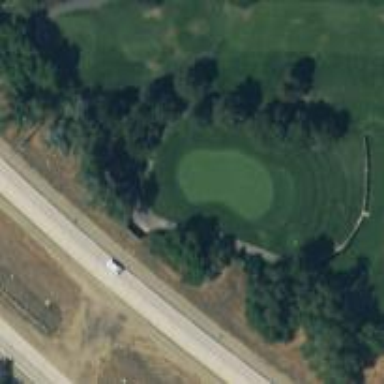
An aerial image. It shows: Golf hole.